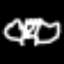
Label: angel